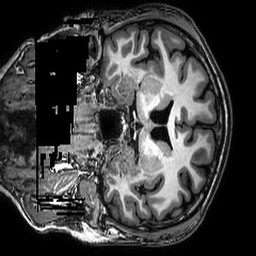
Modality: T1w
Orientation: coronal
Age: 29
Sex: male
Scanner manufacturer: philips
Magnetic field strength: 3 T
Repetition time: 0.008069 s
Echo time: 0.003688 s